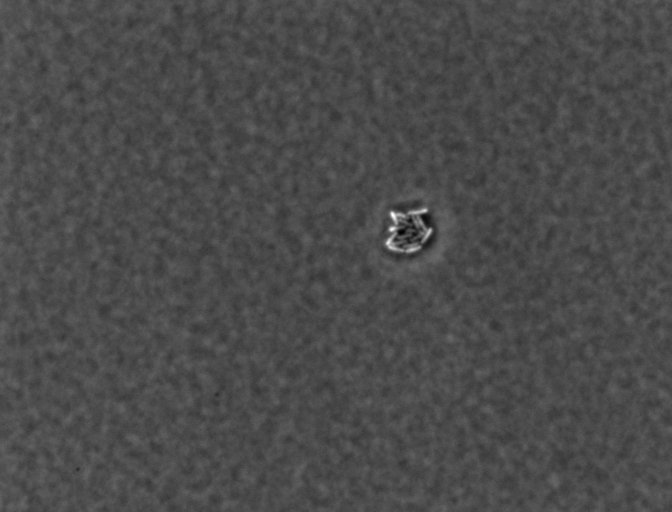
Phase contrast microscopy, 60x objective, 3 h incubation